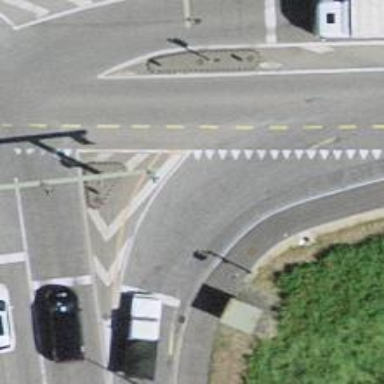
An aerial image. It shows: Secondary link road with asphalt surface.